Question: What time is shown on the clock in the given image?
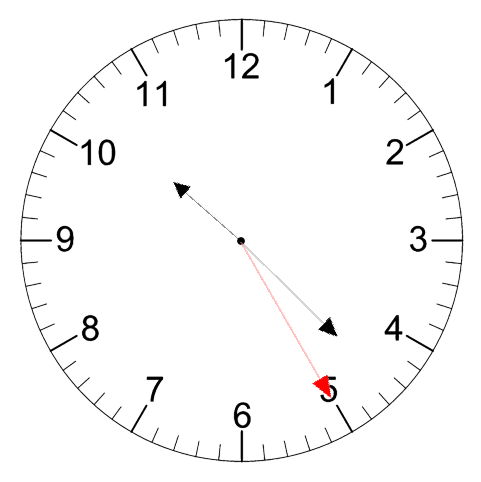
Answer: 10:22:25